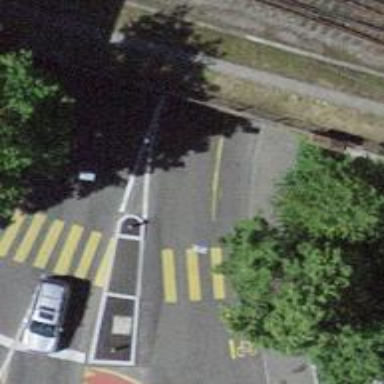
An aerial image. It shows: Secondary road with asphalt surface. There is designated cycle lane on the left side.